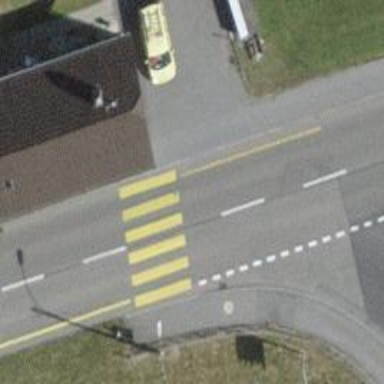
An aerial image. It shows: Uncontrolled zebra crossing with zebra markings.